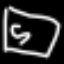
Label: square